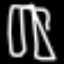
Label: pants